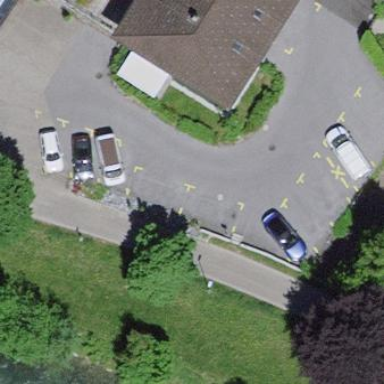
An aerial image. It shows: Parking area with surface.